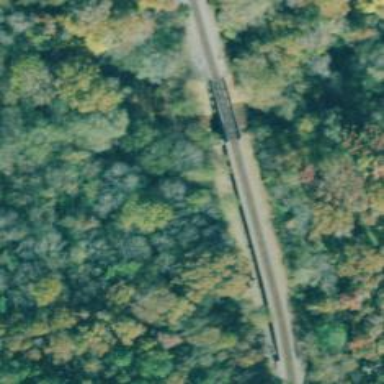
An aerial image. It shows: Railway bridge.